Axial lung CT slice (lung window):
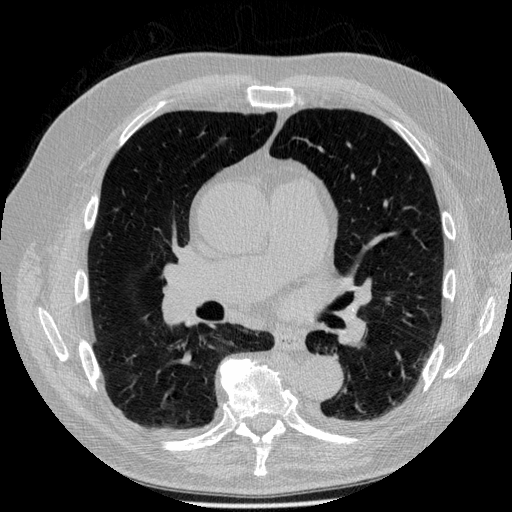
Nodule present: no